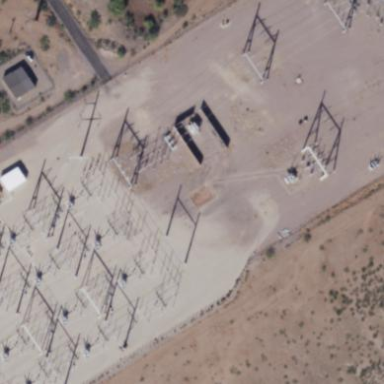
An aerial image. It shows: Outdoor distribution-level power substation enclosed by fence.